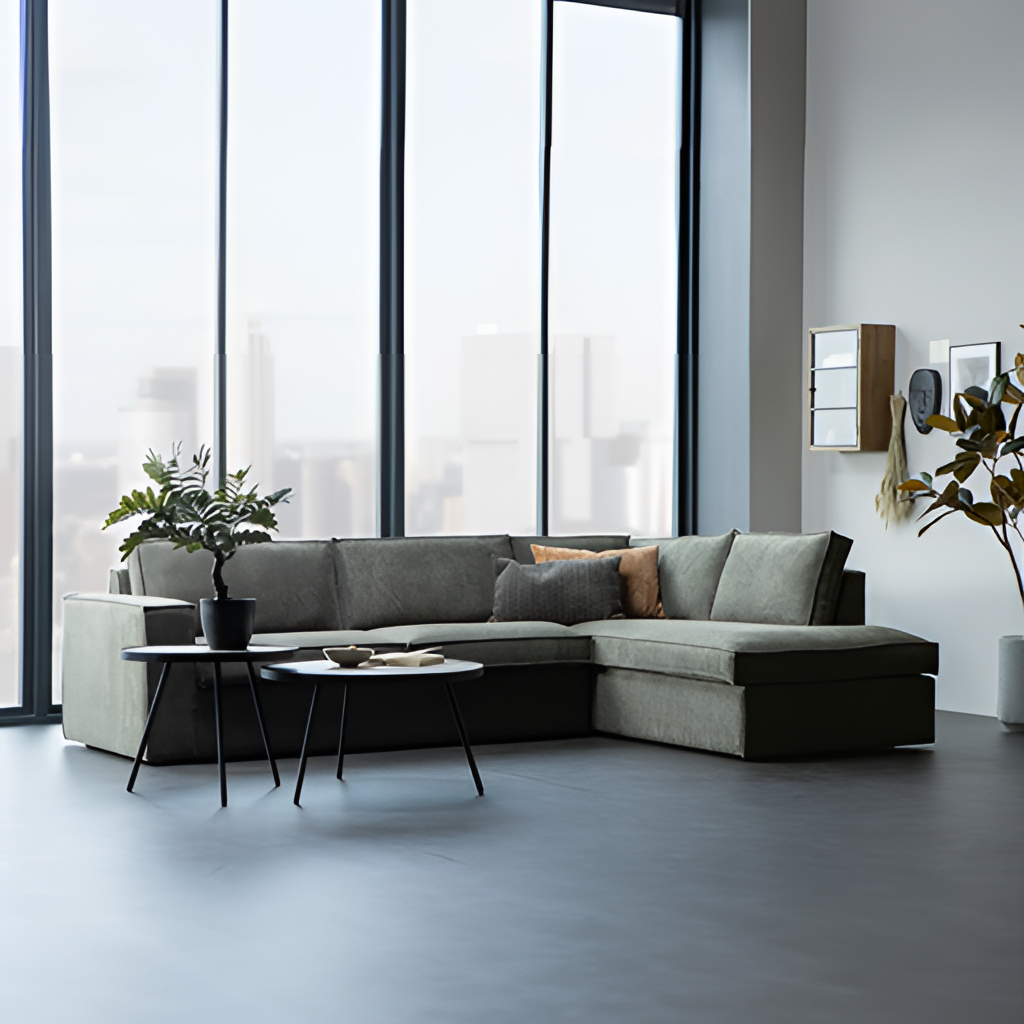
green fabric sectional sofa, living room, glass wallpaper, with solid pattern, tile flooring, with smooth pattern, contemporary